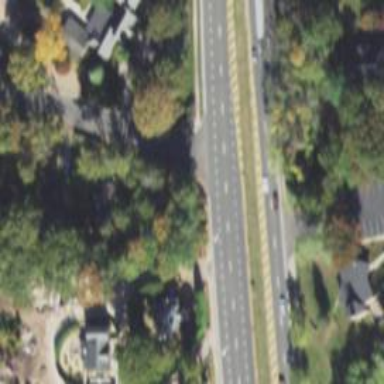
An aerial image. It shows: Trunk highway.